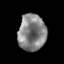
Tissue: prostate
Cell type: T cells
Senescence score: 0.3385
Nuclear area (px): 992
Mean DAPI intensity: 131.953